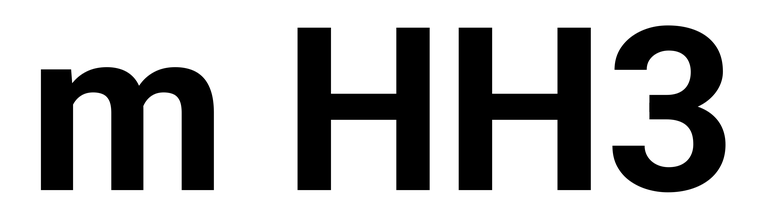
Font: Roboto_Bold